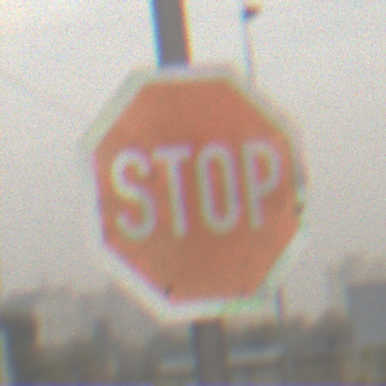
Verkehrszeichen: Stop
Umgebung: Outdoor, Suburban
Tageszeit: MorningAfternoon
Wetter: Overcast
Licht: Natural
Jahreszeit: NotSpecified
Kontrast: LowContrast